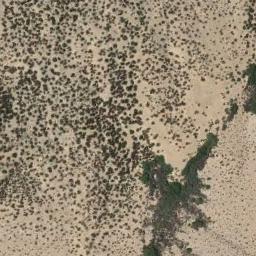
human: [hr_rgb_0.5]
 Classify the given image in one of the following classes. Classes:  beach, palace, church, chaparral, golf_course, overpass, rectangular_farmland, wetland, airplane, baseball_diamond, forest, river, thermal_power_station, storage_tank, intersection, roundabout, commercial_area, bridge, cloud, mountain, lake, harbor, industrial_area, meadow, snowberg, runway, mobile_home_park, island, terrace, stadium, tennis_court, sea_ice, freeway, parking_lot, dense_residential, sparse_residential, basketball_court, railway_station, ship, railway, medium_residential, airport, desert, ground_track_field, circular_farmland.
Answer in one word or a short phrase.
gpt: chaparral